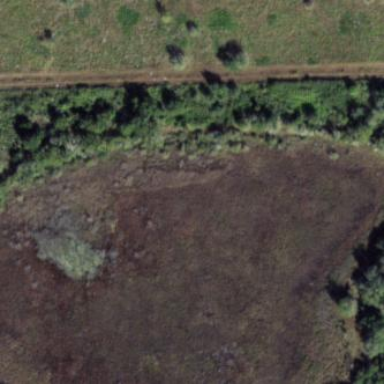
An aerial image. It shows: Marsh wetland.